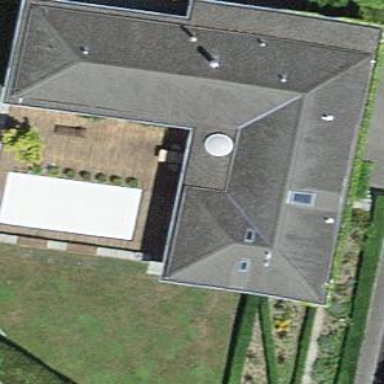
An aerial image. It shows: Building with tile roof.